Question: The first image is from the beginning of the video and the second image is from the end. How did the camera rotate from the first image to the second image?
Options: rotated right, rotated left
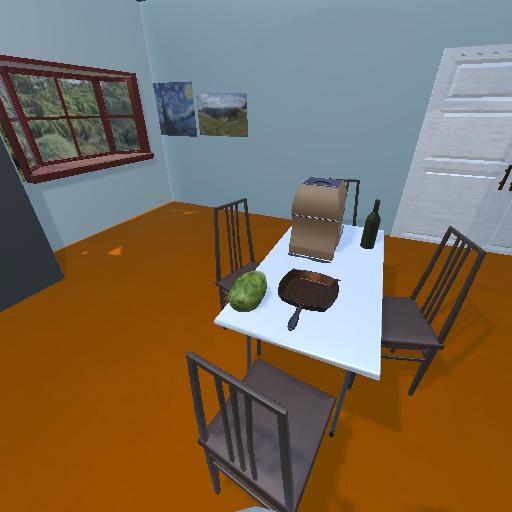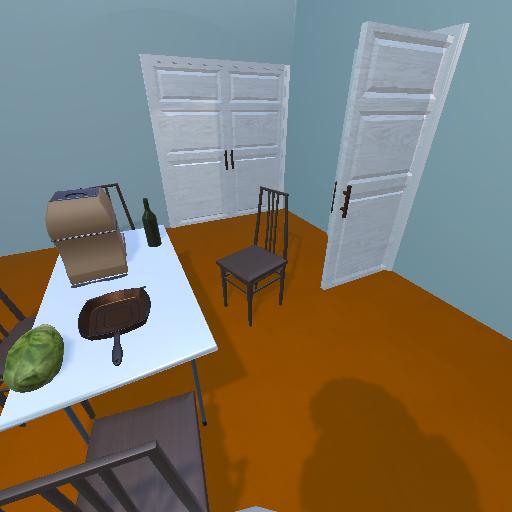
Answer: rotated right